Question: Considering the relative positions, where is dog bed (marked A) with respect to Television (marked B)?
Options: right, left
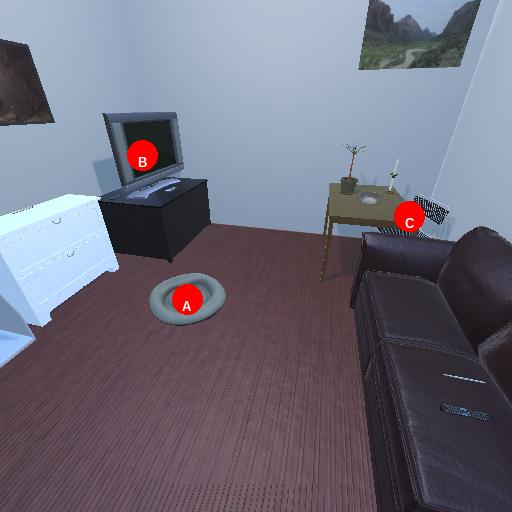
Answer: right